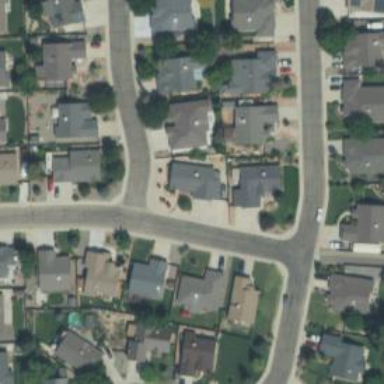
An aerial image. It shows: Residential road with asphalt surface and separate sidewalk.